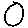
Label: cat